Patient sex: M
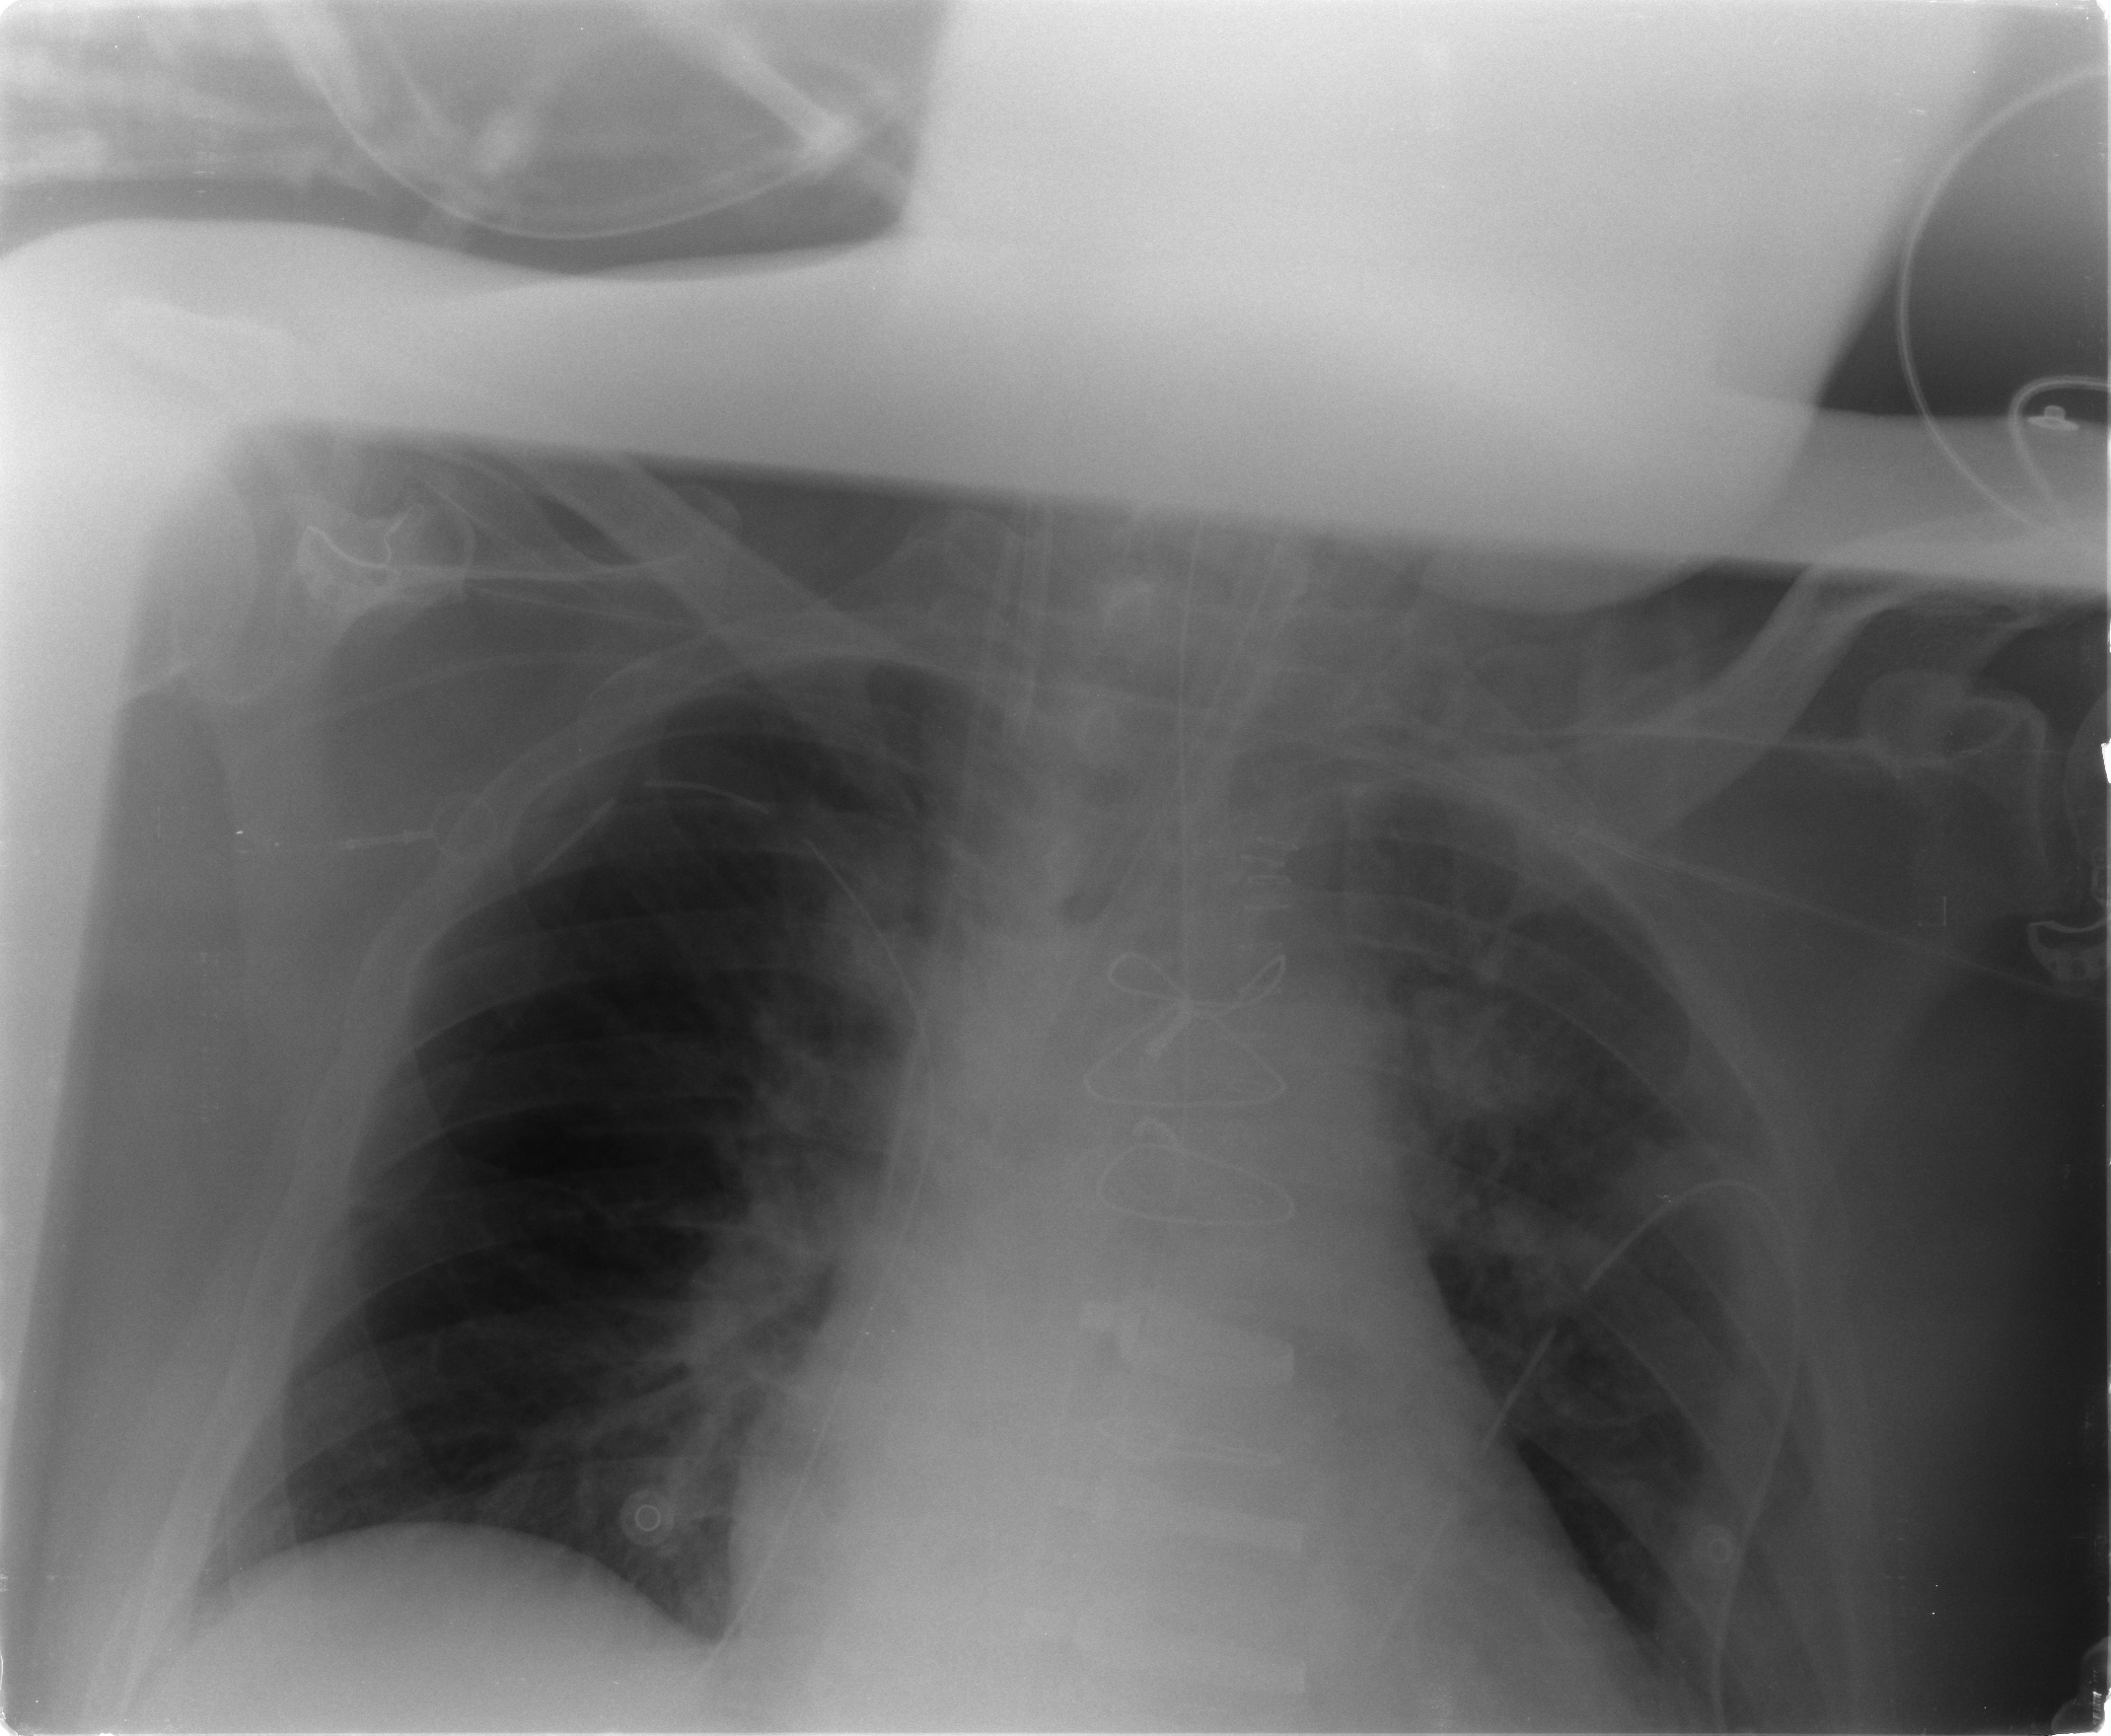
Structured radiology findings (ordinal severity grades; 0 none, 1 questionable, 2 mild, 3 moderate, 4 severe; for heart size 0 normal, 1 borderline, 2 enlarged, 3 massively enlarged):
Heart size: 2
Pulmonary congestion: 2
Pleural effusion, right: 0
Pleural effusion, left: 0
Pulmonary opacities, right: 0
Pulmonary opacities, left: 0
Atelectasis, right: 0
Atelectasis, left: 2